七年级 · 计数
下面两个统计图反映的是甲、乙两所学校三个年级的学生在各校学生总人数中的占比情况, 下列说法错误的是( )

甲校

乙校

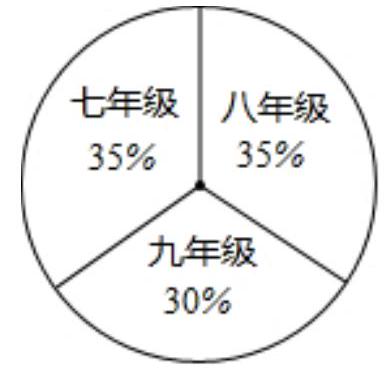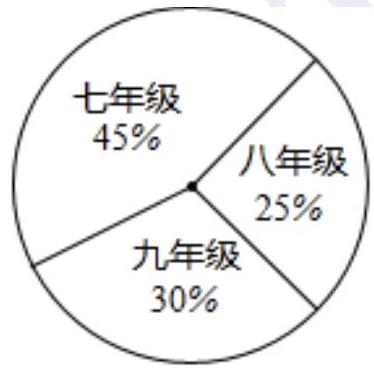
A. 甲校中七年级学生和八年级学生人数一样多

B. 乙校中七年级学生人数最多

C. 乙校中八年级学生比九年级学生人数少

D. 甲、乙两校的九年级学生人数一样多

答案: D
解析: 【答案】D

【解析】解：甲校中七年级学生占全校的35\%, 和八年级学生人数也占全校的 $35 \%$, 由于甲校的人数是一定的, 因此甲校中七年级学生和八年级学生人数一样多是正确的;乙校中七年级占 $45 \%$, 而其他两个年级分别占 $25 \%, 30 \%$, 因此 $B$ 是正确的;乙校中八年级学生占 $25 \%$, 比九年级学生人数占 $30 \%$ 由于整体乙校的总人数是一定的,所以 $C$ 是正确的;

两个学校九年级所占的比都是 $30 \%$, 若两个学校的总人数不同. 他们也不相等, 故 $D$是错误的，

故选: $D$.

扇形统计图反映的部分与整体的关系, 即各个部分占的比例大小关系，在一个扇形统计
图中, 可以直观的得出各个部分所占的比例, 得出各部分的大小关系, 但在不同的几个扇形统计图中就不能直观看出各部分的大小关系, 虽然比例较大, 代表的数量不一定就多, 还与总体有关.

考查对扇形统计图所反映的各个部分所占整体的百分比的理解, 扇形统计图只反映部分占总体的百分比, 百分比相同, 代表的数量不一定相等.